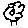
Label: flower